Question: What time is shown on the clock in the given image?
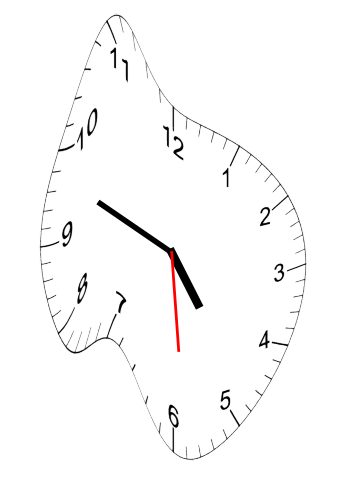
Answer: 04:48:29